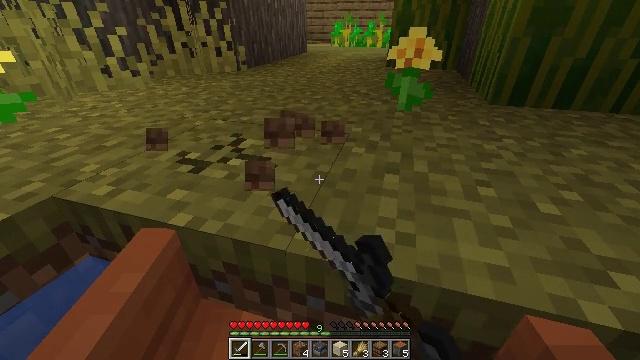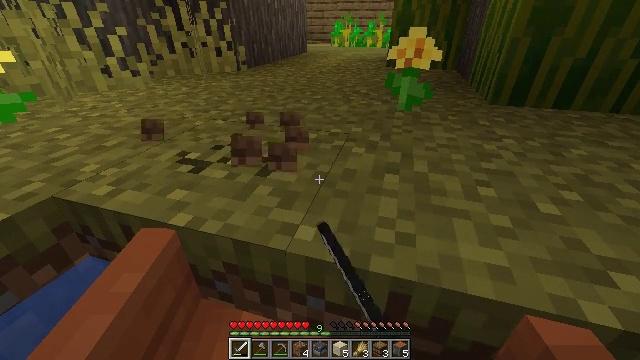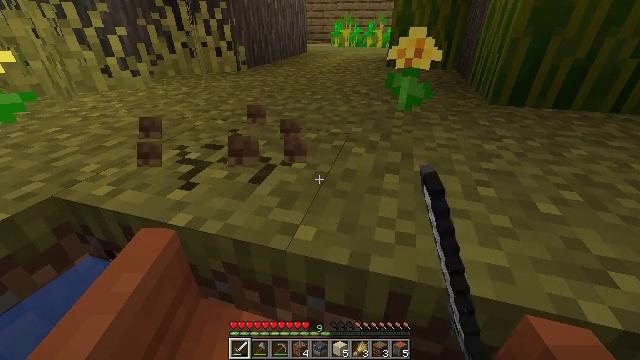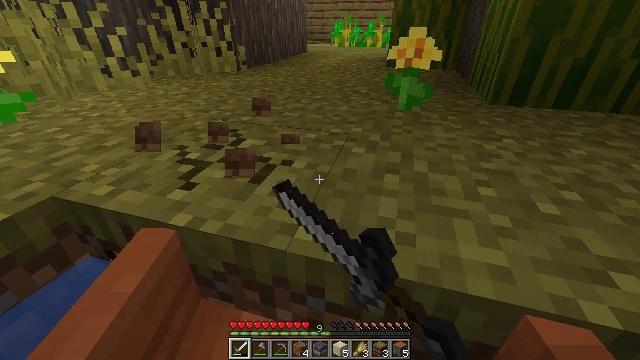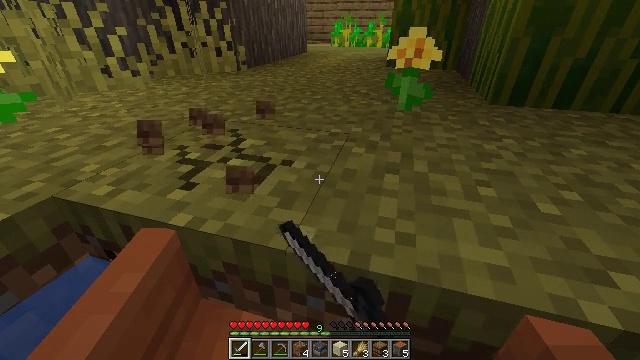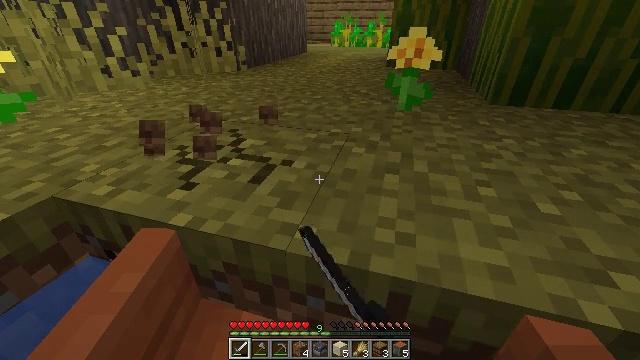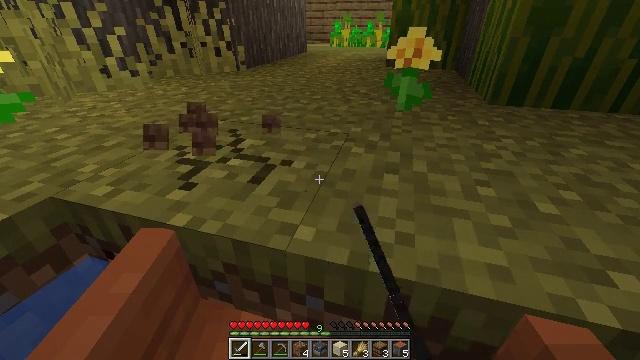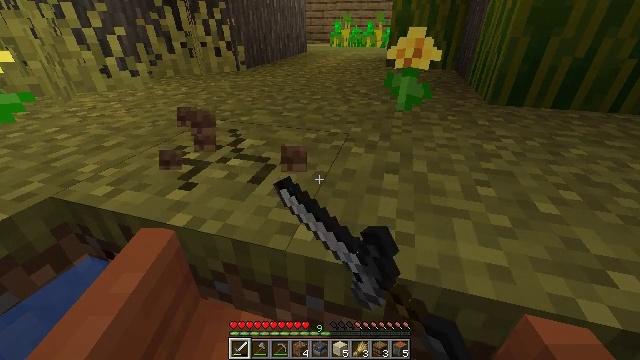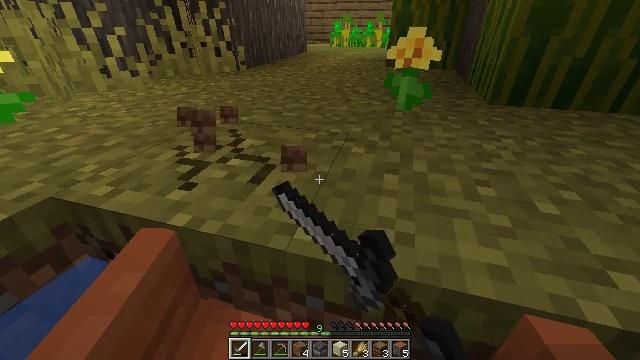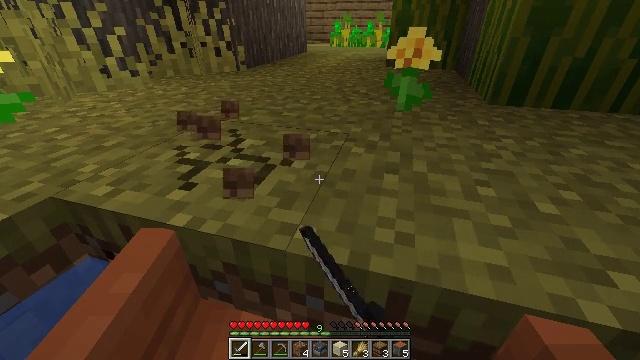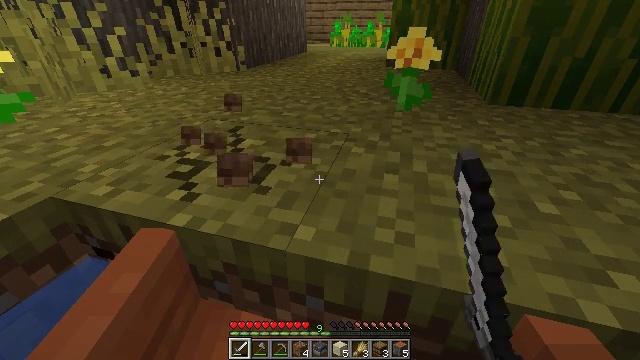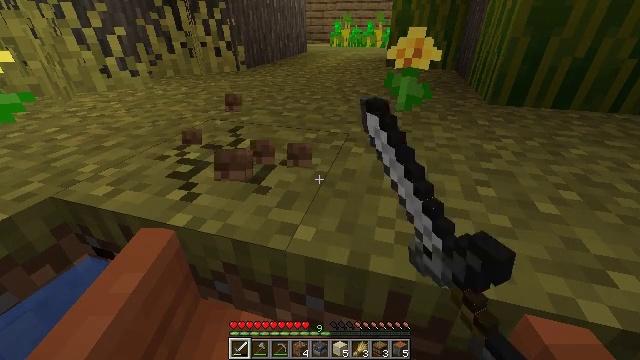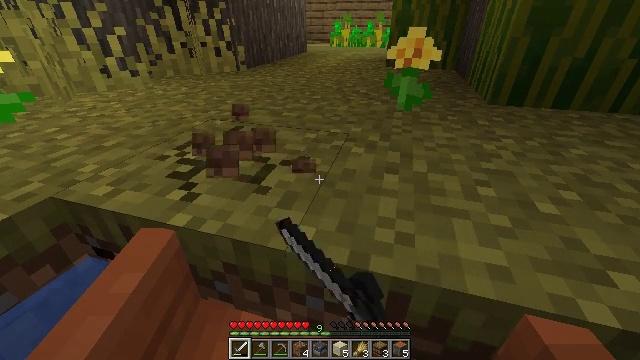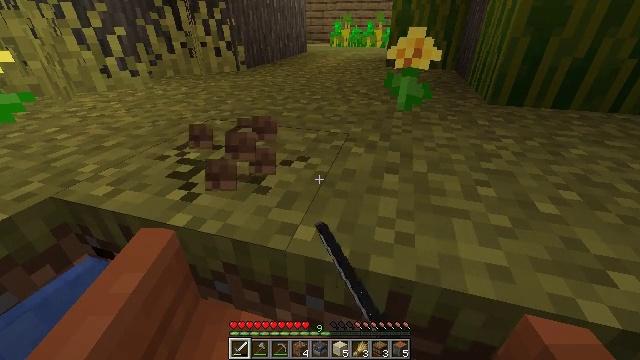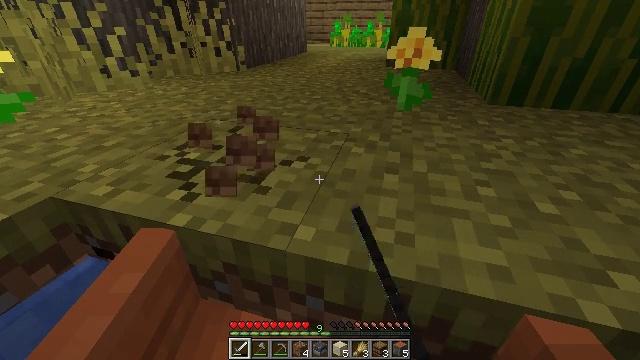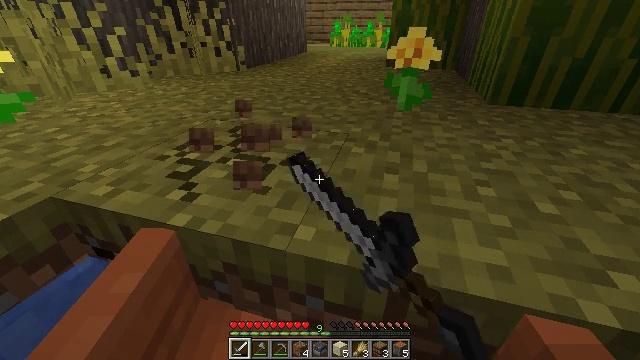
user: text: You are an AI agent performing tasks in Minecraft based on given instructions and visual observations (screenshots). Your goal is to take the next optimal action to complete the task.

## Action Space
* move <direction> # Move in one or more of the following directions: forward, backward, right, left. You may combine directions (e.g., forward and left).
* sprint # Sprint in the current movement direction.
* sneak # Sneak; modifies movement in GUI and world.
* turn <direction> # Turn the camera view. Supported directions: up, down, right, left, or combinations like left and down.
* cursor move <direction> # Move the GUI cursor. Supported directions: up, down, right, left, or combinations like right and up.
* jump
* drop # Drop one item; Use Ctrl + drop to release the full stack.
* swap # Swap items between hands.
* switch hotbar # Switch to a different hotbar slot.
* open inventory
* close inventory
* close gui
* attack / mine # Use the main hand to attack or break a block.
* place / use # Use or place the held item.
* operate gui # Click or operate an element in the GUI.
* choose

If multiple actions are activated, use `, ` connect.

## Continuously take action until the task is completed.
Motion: motion action
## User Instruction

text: Gather grass block for landscaping.
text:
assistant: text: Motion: attack / mine
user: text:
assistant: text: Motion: attack / mine
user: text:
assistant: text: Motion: attack / mine
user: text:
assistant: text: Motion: attack / mine
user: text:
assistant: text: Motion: attack / mine
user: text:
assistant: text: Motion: attack / mine
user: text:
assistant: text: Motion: attack / mine
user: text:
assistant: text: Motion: attack / mine
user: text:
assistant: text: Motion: attack / mine
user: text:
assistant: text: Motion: attack / mine
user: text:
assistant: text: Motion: attack / mine
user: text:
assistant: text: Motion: attack / mine
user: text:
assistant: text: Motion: attack / mine
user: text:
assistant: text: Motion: attack / mine
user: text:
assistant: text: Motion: attack / mine
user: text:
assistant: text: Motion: attack / mine
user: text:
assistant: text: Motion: attack / mine
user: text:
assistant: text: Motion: attack / mine
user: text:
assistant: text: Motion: attack / mine
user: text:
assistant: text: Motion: attack / mine
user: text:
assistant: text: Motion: attack / mine
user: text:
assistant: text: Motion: attack / mine
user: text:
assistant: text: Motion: attack / mine
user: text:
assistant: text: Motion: attack / mine
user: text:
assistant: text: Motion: attack / mine
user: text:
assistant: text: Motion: attack / mine
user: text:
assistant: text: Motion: attack / mine
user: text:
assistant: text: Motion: attack / mine
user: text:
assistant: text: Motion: attack / mine
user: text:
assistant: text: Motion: attack / mine